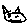
Label: cat